Question: I have the following means table:
'''
Sex Trait Average
1 1 -N 9.042735
2 2 -N 3.529577
3 1 E 8.111111
4 2 E 9.447887
5 1 O 17.196580
6 2 O 16.311800
7 1 A 12.213680
8 2 A 13.449440
9 1 C 12.025640
10 2 C 14.529580
'''
From where I run the following graph:
'''
library(ggplot2)
plot <- ggplot(meansMatrix, aes(Trait, Average, colour= Sex,group= Sex)) +
geom_line(aes(linetype=Sex),size=1) +
geom_point(size=3,fill="white") +
scale_color_manual(values = c("black", "grey50")) +
scale_y_discrete(limits=c(0,18),breaks=seq(2,18,2.5),labels=seq(2,18,2.5)) +
scale_x_discrete(limits=c("-N","E","O","A","C")); plot
'''

There is visible a problem with the y axis. After setting the variable 'Average' as numeric, I have tried with different combinations by changing the arguments ('limits, breaks' and 'labels') with no success. This is graph is the only that pops up else than error messages.
Any input of how to re-locate the plot and show the corresponding breaks will be highly appreciated!
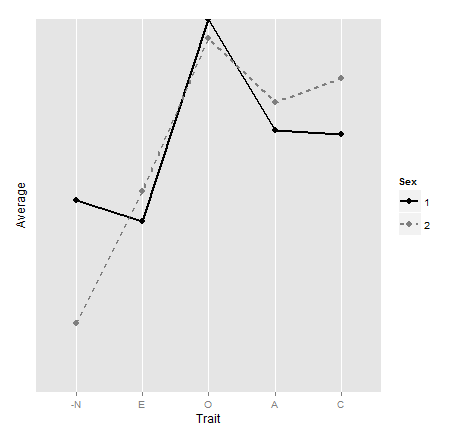
Answer: Use 'scale_y_continuous':
'''
meansMatrix <- read.table(text=" Sex Trait Average
1 1 -N 9.042735
2 2 -N 3.529577
3 1 E 8.111111
4 2 E 9.447887
5 1 O 17.196580
6 2 O 16.311800
7 1 A 12.213680
8 2 A 13.449440
9 1 C 12.025640
10 2 C 14.529580", header=TRUE)
meansMatrix$Sex <- factor(meansMatrix$Sex)
library(ggplot2)
p <- ggplot(meansMatrix, aes(Trait, Average, colour= Sex,group= Sex)) +
geom_line(aes(linetype=Sex),size=1) +
geom_point(size=3,fill="white") +
scale_color_manual(values = c("black", "grey50")) +
scale_y_continuous(limits=c(0,18),breaks=seq(2,18,2.5),labels=seq(2,18,2.5)) +
scale_x_discrete(limits=c("-N","E","O","A","C"))
print(p)
'''